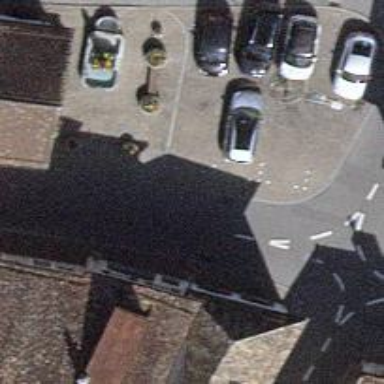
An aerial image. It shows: Parking area.